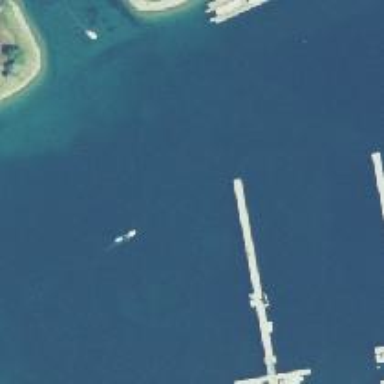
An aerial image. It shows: Man-made pier.